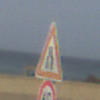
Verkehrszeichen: VerengteFahrbahn
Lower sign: Geschwindigkeit60
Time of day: MorningAfternoon
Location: Outdoor (Suburban)
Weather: PartlyCloudy
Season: NotSpecified
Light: Natural